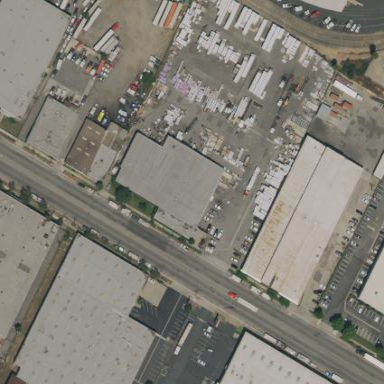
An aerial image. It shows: Warehouse.